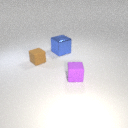
small brown rubber cube in front of large blue metal cube